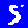
Digit: 5